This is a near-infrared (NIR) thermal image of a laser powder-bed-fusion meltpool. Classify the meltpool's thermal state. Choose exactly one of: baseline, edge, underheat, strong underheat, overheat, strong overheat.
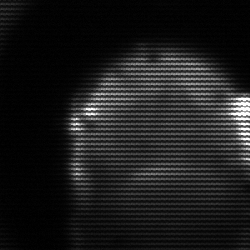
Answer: edge